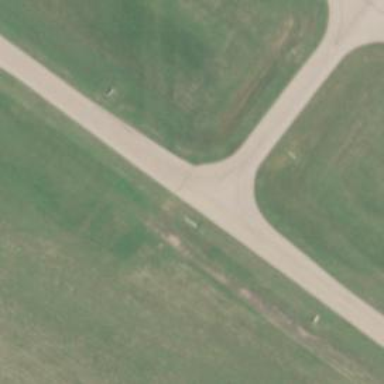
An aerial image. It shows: Image of taxiway at airport.